Interaction volume radius: 5 \u00c5
Interaction volume height: 15 \u00c5
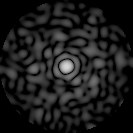
Disorder parameter: 0.8478